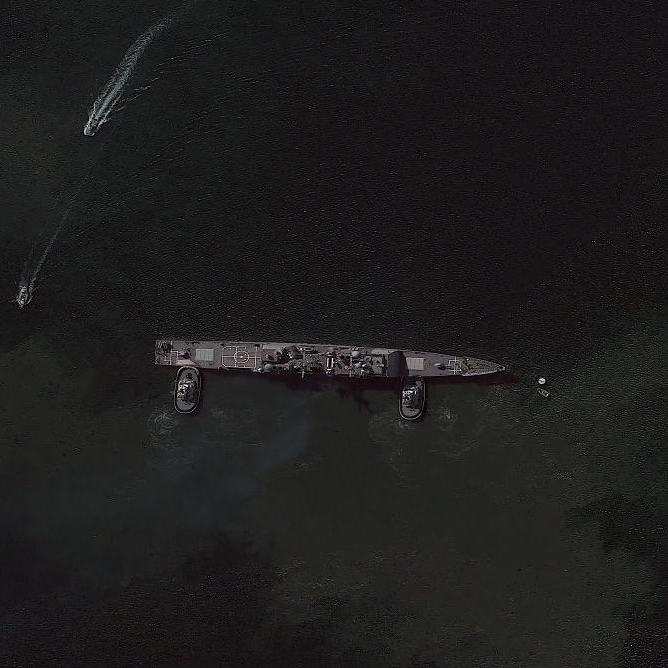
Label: cruiser